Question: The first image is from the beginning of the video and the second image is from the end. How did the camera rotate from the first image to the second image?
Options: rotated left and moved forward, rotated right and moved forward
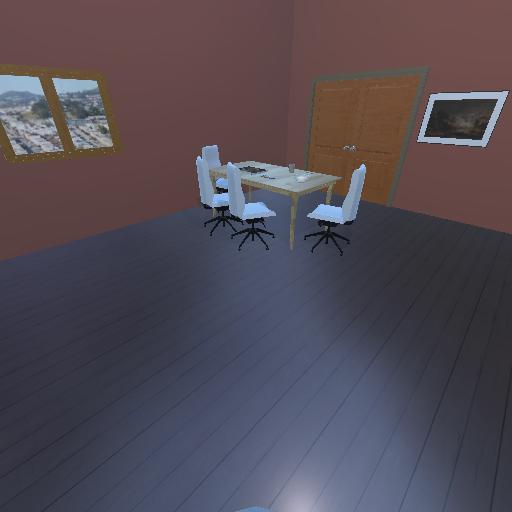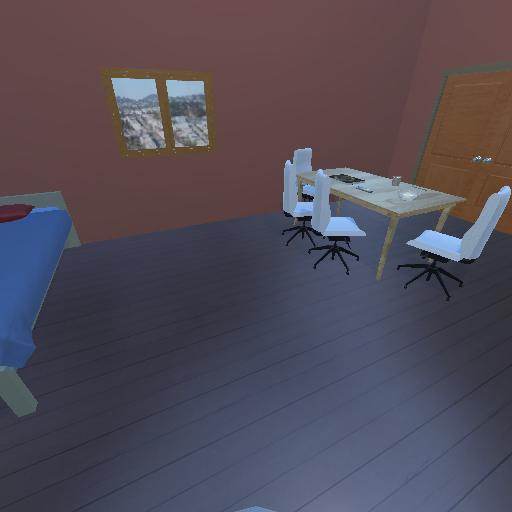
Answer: rotated left and moved forward